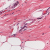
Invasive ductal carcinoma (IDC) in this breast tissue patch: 0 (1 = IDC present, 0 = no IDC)